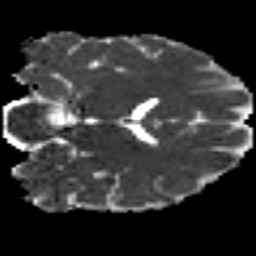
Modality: MD
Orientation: coronal
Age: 28
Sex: male
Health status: healthy
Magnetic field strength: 3 T
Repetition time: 9 s
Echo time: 0.093 s